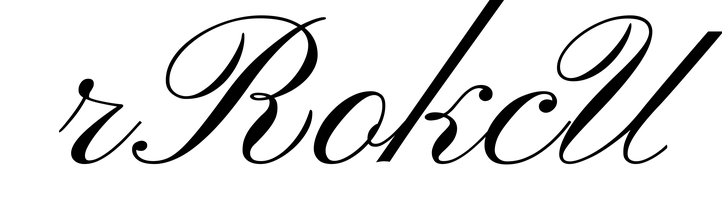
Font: PinyonScript-Regular